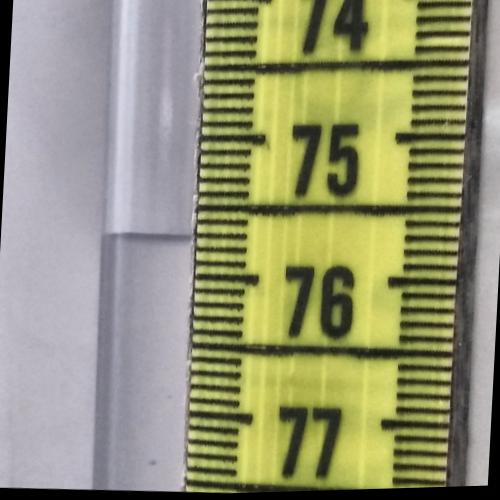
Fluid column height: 75.7 cm